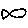
Label: fish